Chest X-ray:
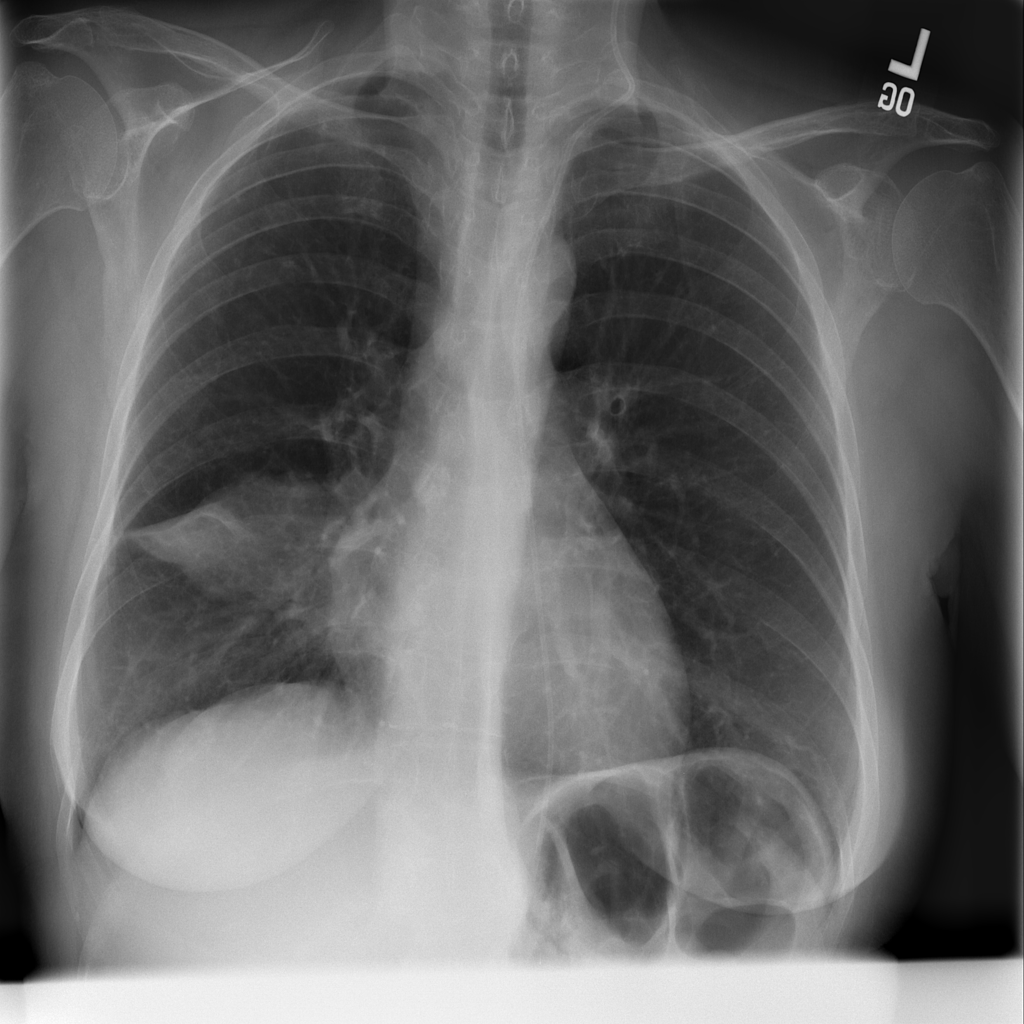
Findings: Effusion
No abnormal finding: no